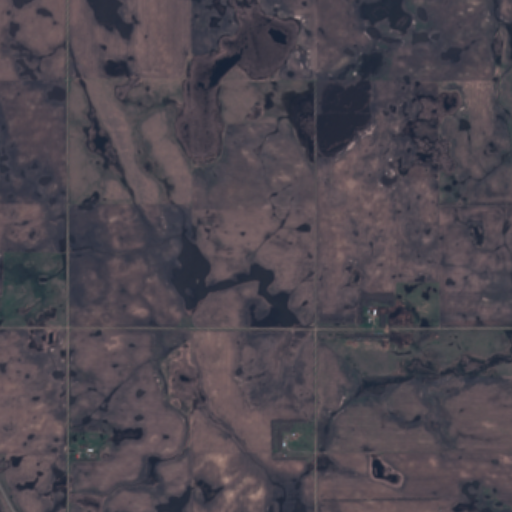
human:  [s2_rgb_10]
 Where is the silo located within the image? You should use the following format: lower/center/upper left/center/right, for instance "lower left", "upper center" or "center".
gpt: The silo is located in the lower left of the image.
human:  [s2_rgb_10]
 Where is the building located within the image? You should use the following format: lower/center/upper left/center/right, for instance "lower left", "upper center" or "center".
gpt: The building is located in the lower left of the image.
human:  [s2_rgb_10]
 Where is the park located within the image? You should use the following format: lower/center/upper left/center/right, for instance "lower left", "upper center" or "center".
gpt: There is no park in the image.